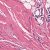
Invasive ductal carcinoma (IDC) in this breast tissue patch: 0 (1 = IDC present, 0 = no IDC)